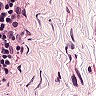
Metastatic tissue present: no